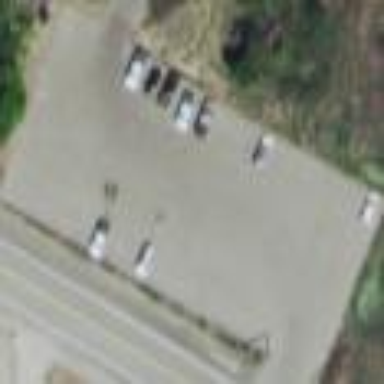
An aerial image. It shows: Gravel parking area.